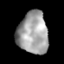
Tissue: lung
Cell type: Others
Senescence score: 0.2335
Nuclear area (px): 1256
Mean DAPI intensity: 160.949